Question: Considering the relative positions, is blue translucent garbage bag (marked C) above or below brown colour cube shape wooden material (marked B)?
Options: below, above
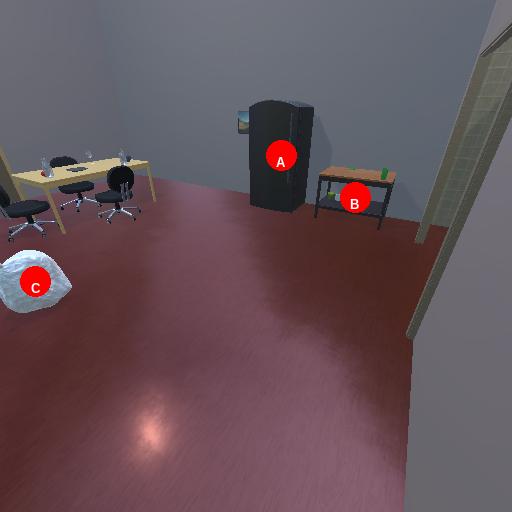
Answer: below